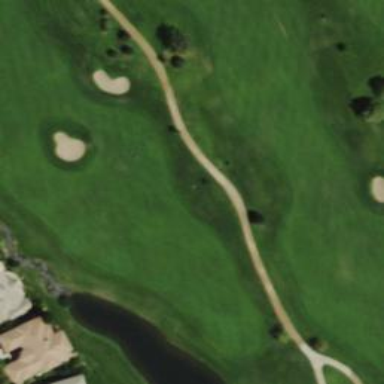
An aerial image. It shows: Well-maintained path designated for golf carts.